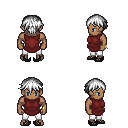
a pixel art fantasy rpg character, male body template, human, dark skin, maroon tunic, white pants, white short bangs hairstyle, bracelets, ghillies, four views (front, back, left, right), 2x2 character sprite sheet, small pixel art, hard edges, no anti-aliasing